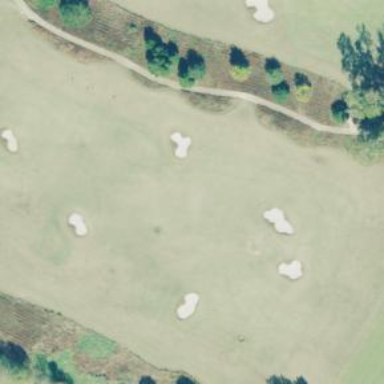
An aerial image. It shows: Grassy area used as driving range for golf.